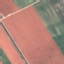
Label: AnnualCrop